Question: I have an implementation of Animation.
This functions correct in IE8 and Firefox, however this doesnt work in IE7.
<URL>
For some reason the Annimation scrolls over top of the Purple Div for IE7, when it should start behind it, as demonstrated in IE8. Why is that?

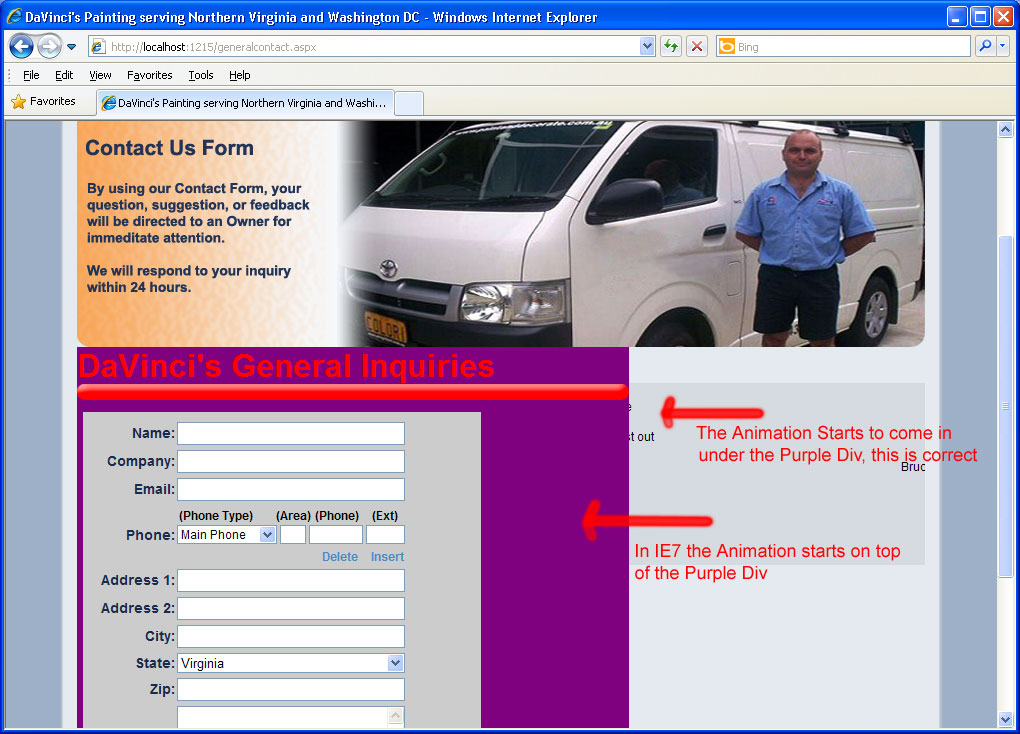
Answer: Try setting the div where the animation exists to -1 like this:
'''
z-index:-1;
'''
Box 1 will be the box with the animation:
'''
<html>
<head>
<style type="text/css">
#box1
{
width:200px;
height:200px;
position:absolute;
z-index:-1;
background-color:red;
top:0;
left:100;
}
#box2
{
width:200px;
height:200px;
z-index:1;
background-color:blue;
}
</style>
</head>
<body>
<div id="box1">
</div>
<div id="box2">
</div>
</body>
</html>
'''